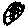
Label: square